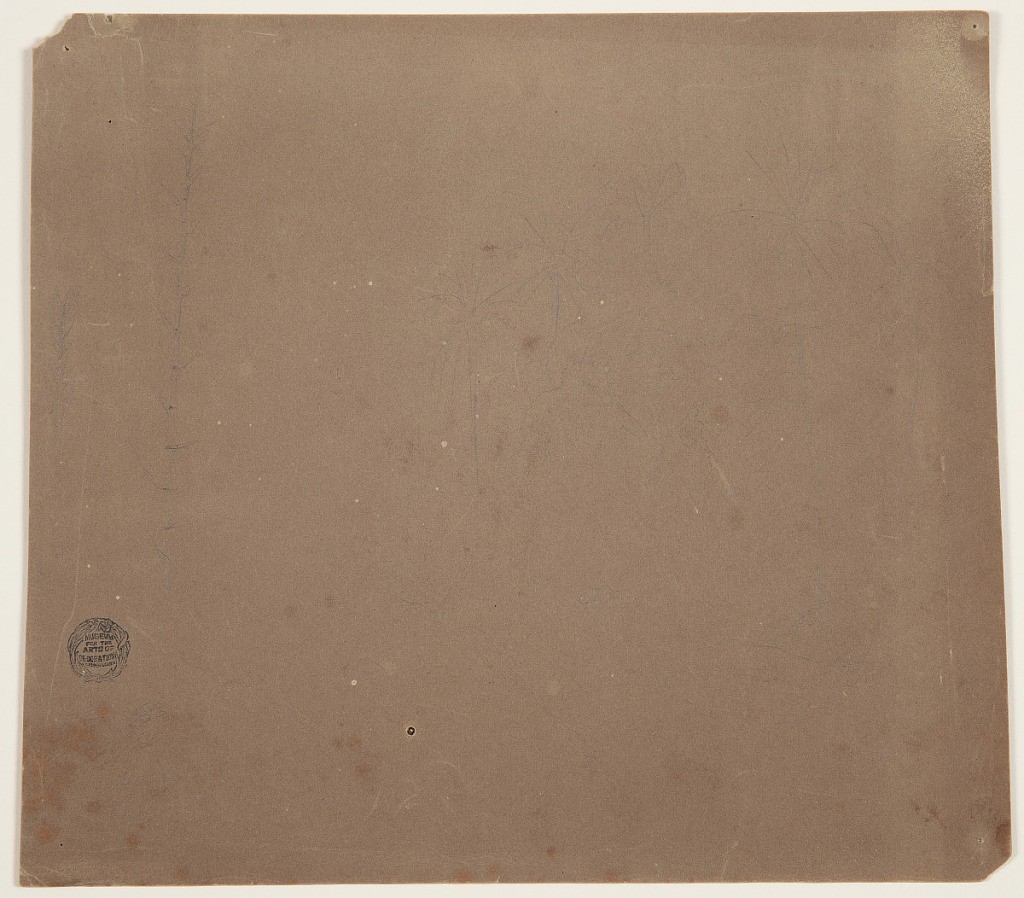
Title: Botanical Sketches, South America
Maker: Frederic Edwin Church, American, 1826–1900
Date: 1853 or 1857
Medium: Graphite on brown wove paper
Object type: Drawing
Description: Landscape and botanical sketch showing two stalks of bamboo at left and a group of palm trees along a riverbank at right. At bottom left, leaves and weeds stand in running water.